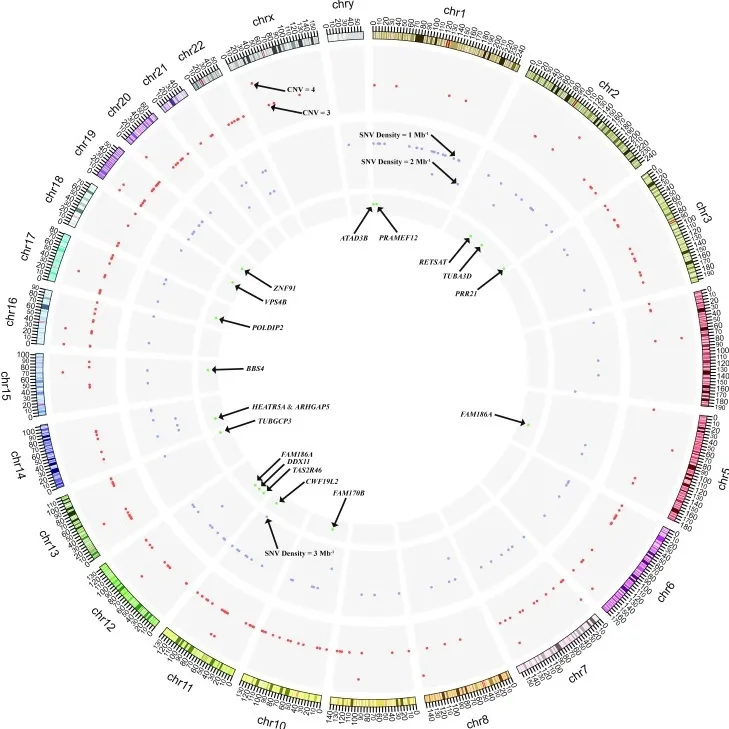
A; Circos plot showing somatic genetic variations. . An ideogram of a normal karyotype is shown in the outermost ring. Chromosomes are segmented into contiguous bins of 1 Mb in size. The second ring from outside shows CNVs at corresponding chromosomal positions. Distinct heights of red dots indicate different inferred copy numbers. Regions that are not covered by any dots have a copy number of two. The third ring shows SNV density. Purple dots with different heights indicate SNV densities of the corresponding regions. The innermost ring shows positions of genes with non-synonymous mutations found in the undifferentiated sarcoma. CNV, copy number variation; SNV, single nucleotide variant.
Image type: chart (chart)